Question: Sorry for my poor English. I have a problem & search for this several days :(.
I have to port an app in Android to iOS. It has a function about sharing to other user : users can send a text message to their to present current app, like : "Good app, visit ... to download".
In Android, this function allow user choose one app from all apps in device can send text message (Message, Viber, Skype, ....). It shows a popup with list of apps.
It's like this image :

It seem to be default behavior in Android, these lines of code is very simple. But in my iOS, i can't find the same way to make it ? I need your help ?
How can i get these app in my app, i have read about "url scheme" - it can help me go to other app from my app. But most important is i don't know what apps can't send text message in device.
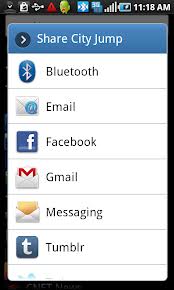
Answer: A quite similar option on iOS that compared to intent is to use
'UIDocumentInteractionController'
See the documentation here:
<URL>
For social sharing only (Facebook + Twitter) you can use the SocialFramework on iOS6 or above:
<URL>